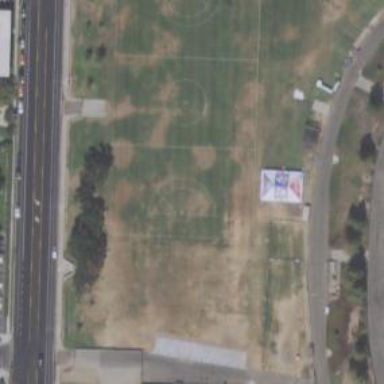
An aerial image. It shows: Pitch for American football.